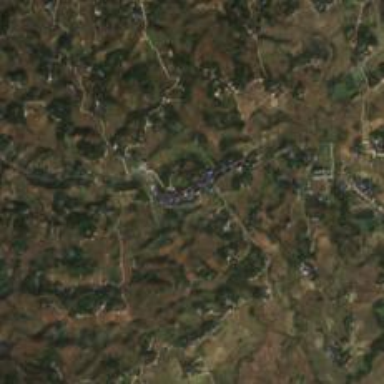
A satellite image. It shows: Township within town.